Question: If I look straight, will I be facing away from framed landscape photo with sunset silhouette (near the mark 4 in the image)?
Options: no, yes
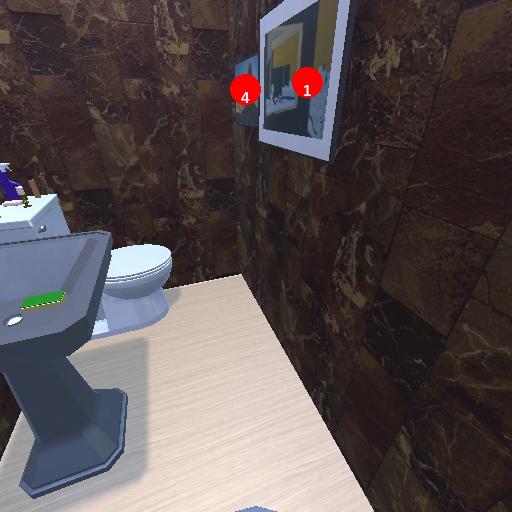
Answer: no